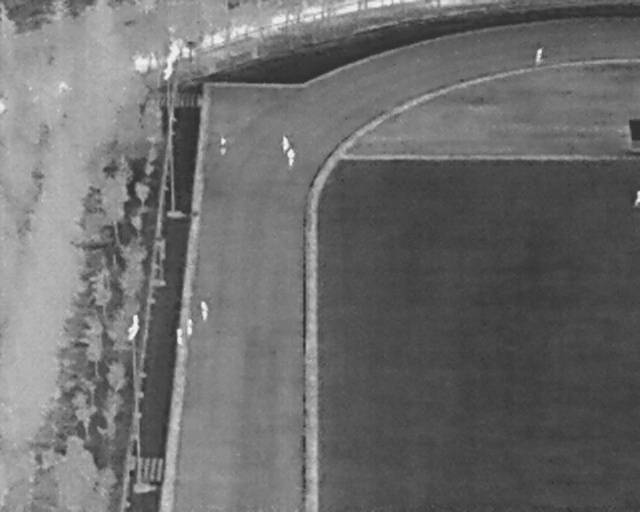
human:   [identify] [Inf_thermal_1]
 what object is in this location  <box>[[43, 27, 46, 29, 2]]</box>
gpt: <ref>1 medium person at the top</ref>

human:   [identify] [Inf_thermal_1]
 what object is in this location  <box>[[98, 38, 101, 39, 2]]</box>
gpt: <ref>1 small person at the right</ref>

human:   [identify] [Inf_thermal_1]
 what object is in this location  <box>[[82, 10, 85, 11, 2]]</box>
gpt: <ref>1 small person at the top right</ref>